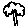
Label: tree